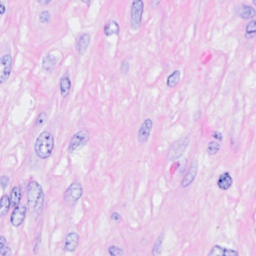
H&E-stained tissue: Breast